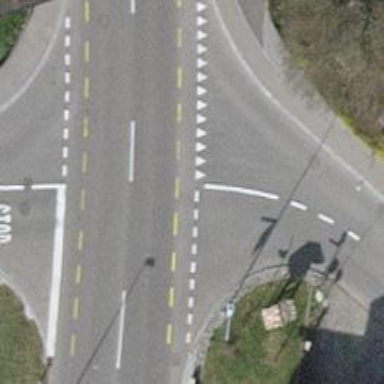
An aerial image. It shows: Road with "give way" sign.